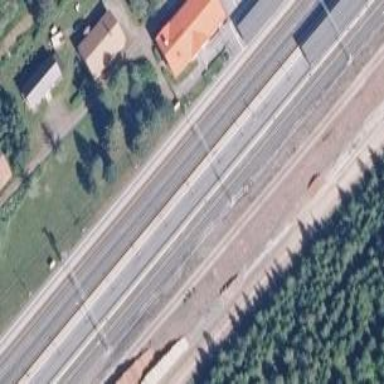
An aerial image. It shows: Close-up of railway platform edge.